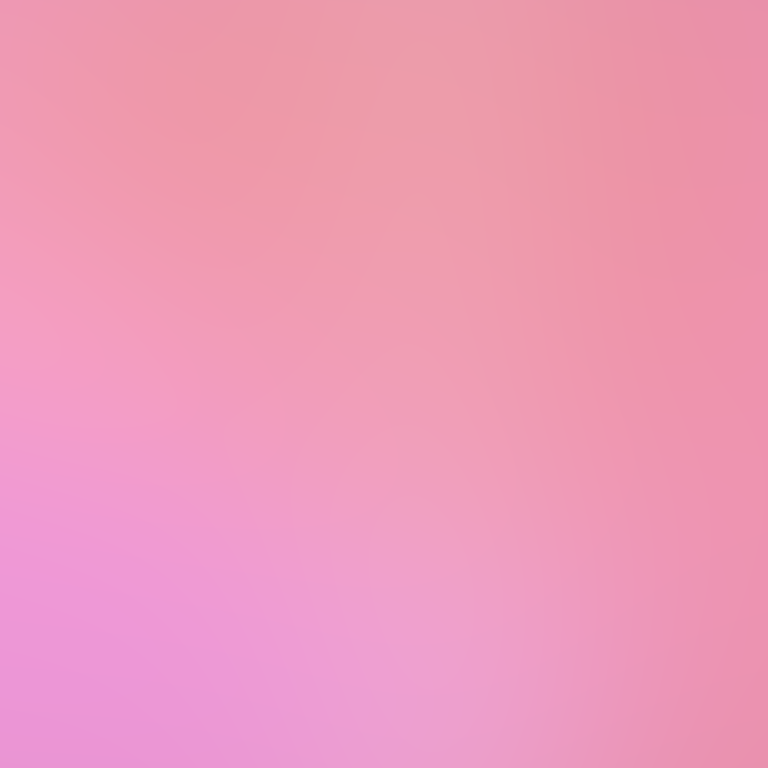
Abstract light effect, smooth gradient from soft pink to light lavender, serene atmosphere, diffuse glow, no room, no furniture, no objects.